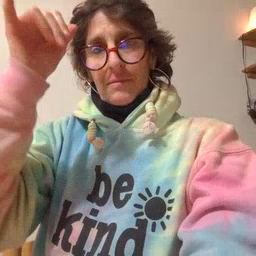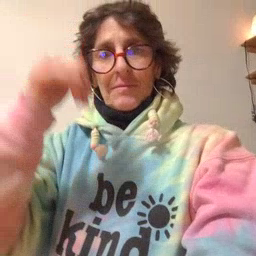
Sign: cow